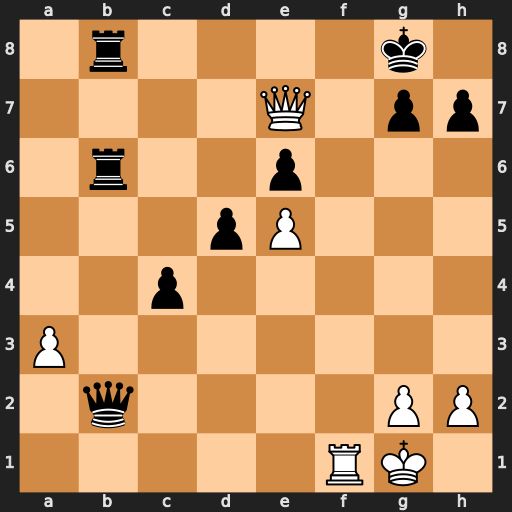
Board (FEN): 1r4k1/4Q1pp/1r2p3/3pP3/2p5/P7/1q4PP/5RK1
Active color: w
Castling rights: -
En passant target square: -
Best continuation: Qf7+ Kh8 Qf8+ Rxf8 Rxf8#